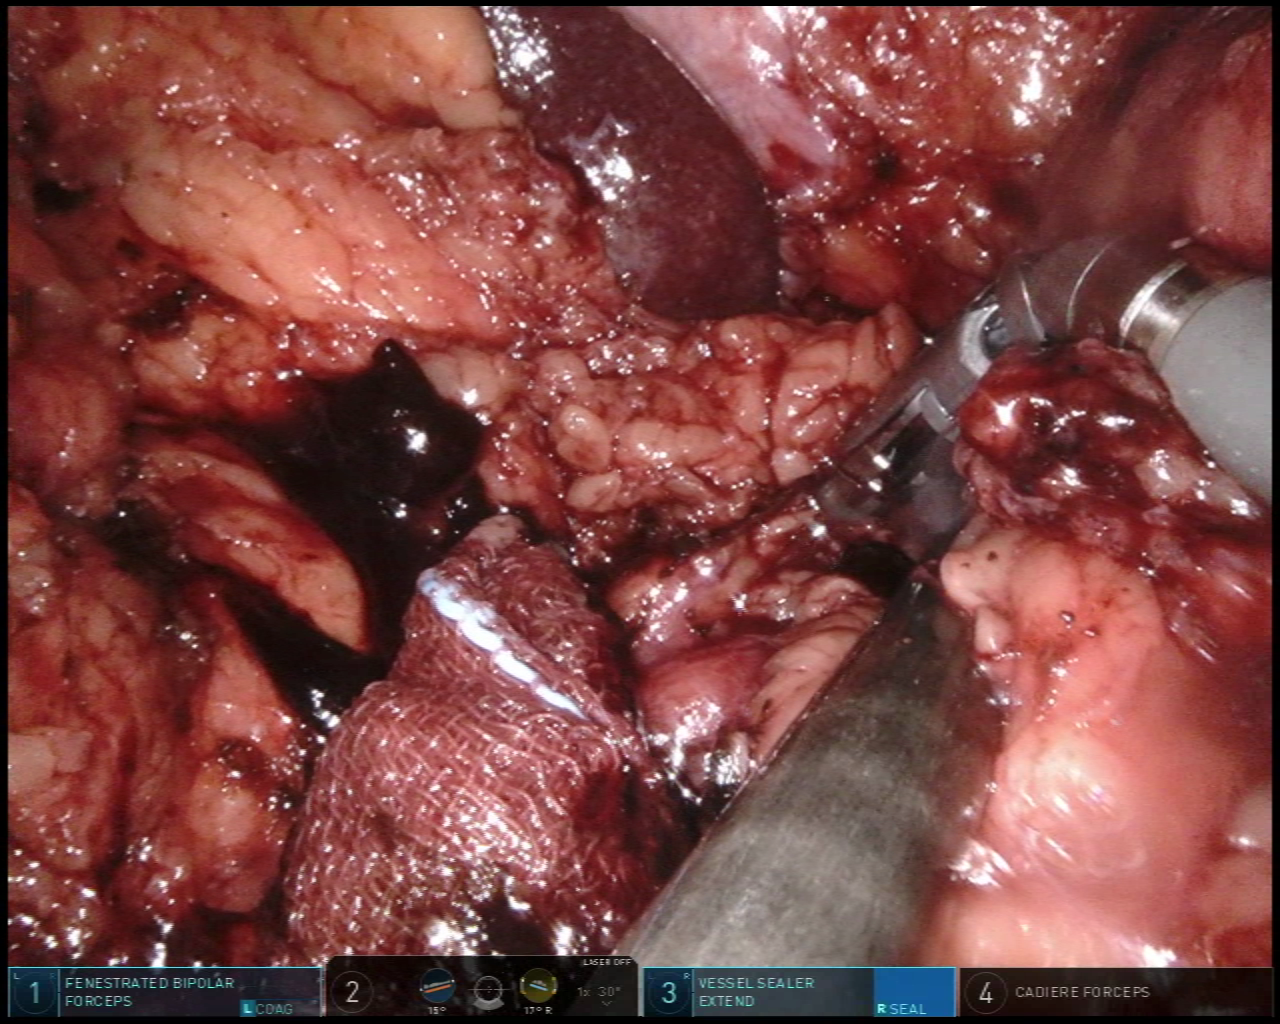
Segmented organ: spleen
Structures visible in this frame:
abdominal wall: yes
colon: yes
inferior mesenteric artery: no
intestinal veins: no
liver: no
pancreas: no
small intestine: no
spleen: yes
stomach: no
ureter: no
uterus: no
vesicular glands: no